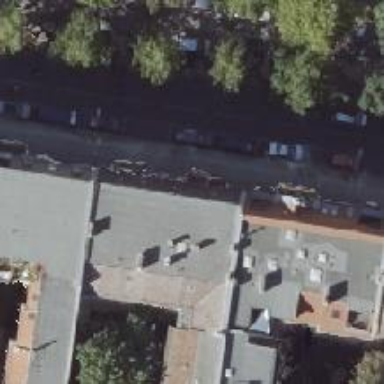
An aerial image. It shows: Clothing store.